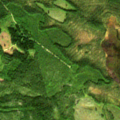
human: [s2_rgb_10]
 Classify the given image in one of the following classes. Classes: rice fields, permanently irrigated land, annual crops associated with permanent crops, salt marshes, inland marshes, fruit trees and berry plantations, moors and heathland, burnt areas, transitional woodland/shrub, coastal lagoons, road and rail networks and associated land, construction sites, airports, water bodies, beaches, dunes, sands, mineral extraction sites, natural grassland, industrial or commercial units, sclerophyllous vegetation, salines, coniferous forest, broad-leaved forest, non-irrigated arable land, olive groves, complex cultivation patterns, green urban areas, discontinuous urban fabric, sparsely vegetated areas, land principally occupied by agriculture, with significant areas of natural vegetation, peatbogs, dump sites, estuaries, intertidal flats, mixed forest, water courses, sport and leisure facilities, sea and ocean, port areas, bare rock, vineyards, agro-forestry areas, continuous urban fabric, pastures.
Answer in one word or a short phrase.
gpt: coniferous forest, mixed forest, transitional woodland/shrub, water bodies